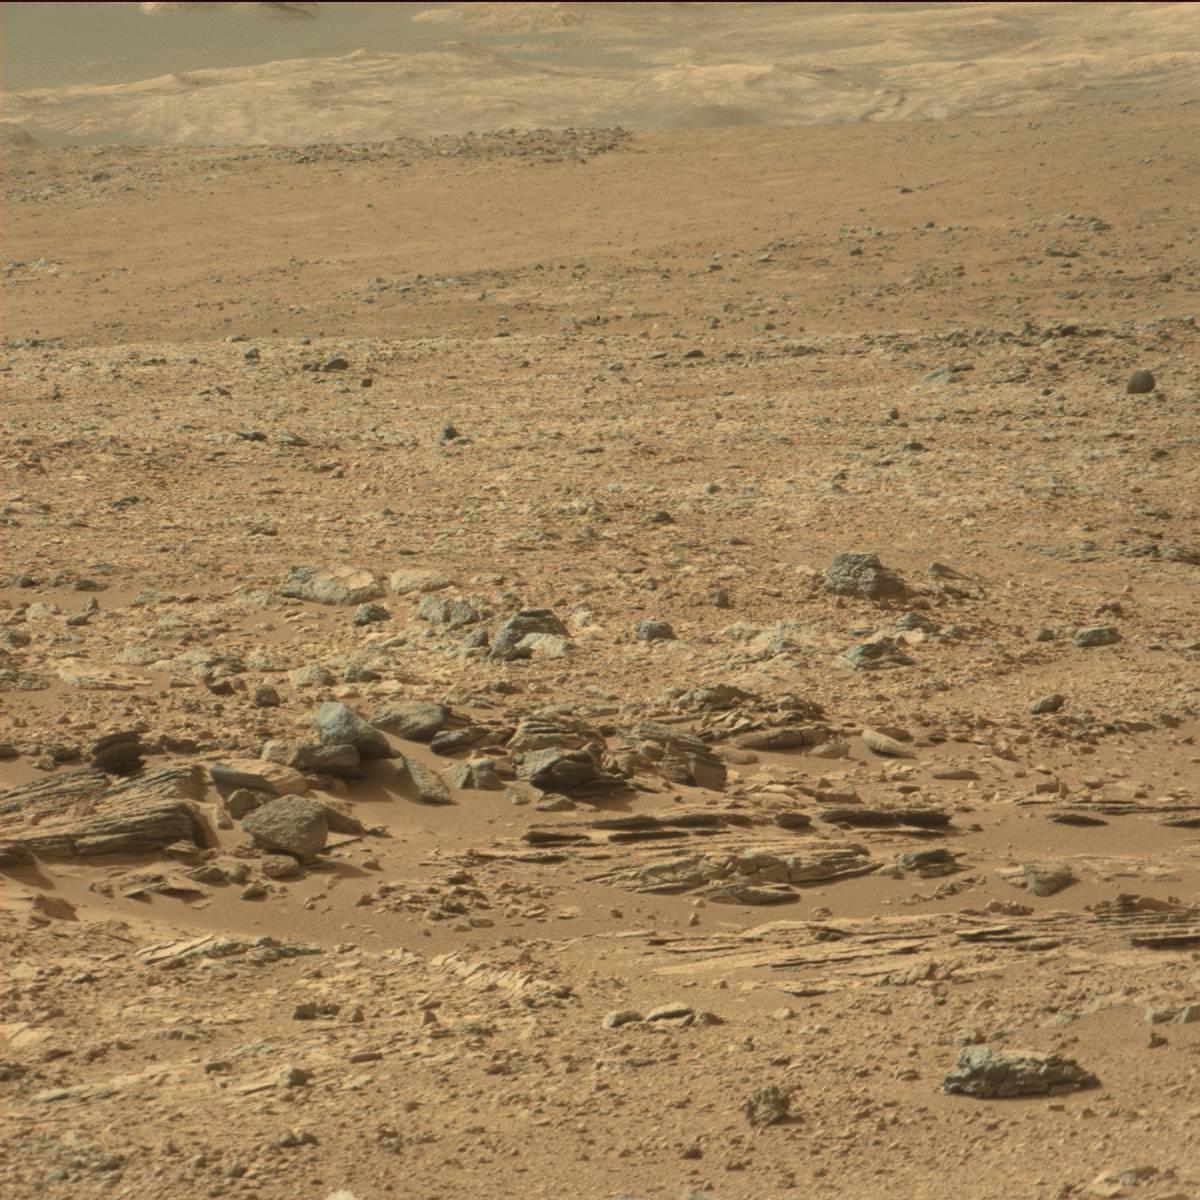
Terrain classes present: Bedrock, Ridge, Rock, Sand / Soil